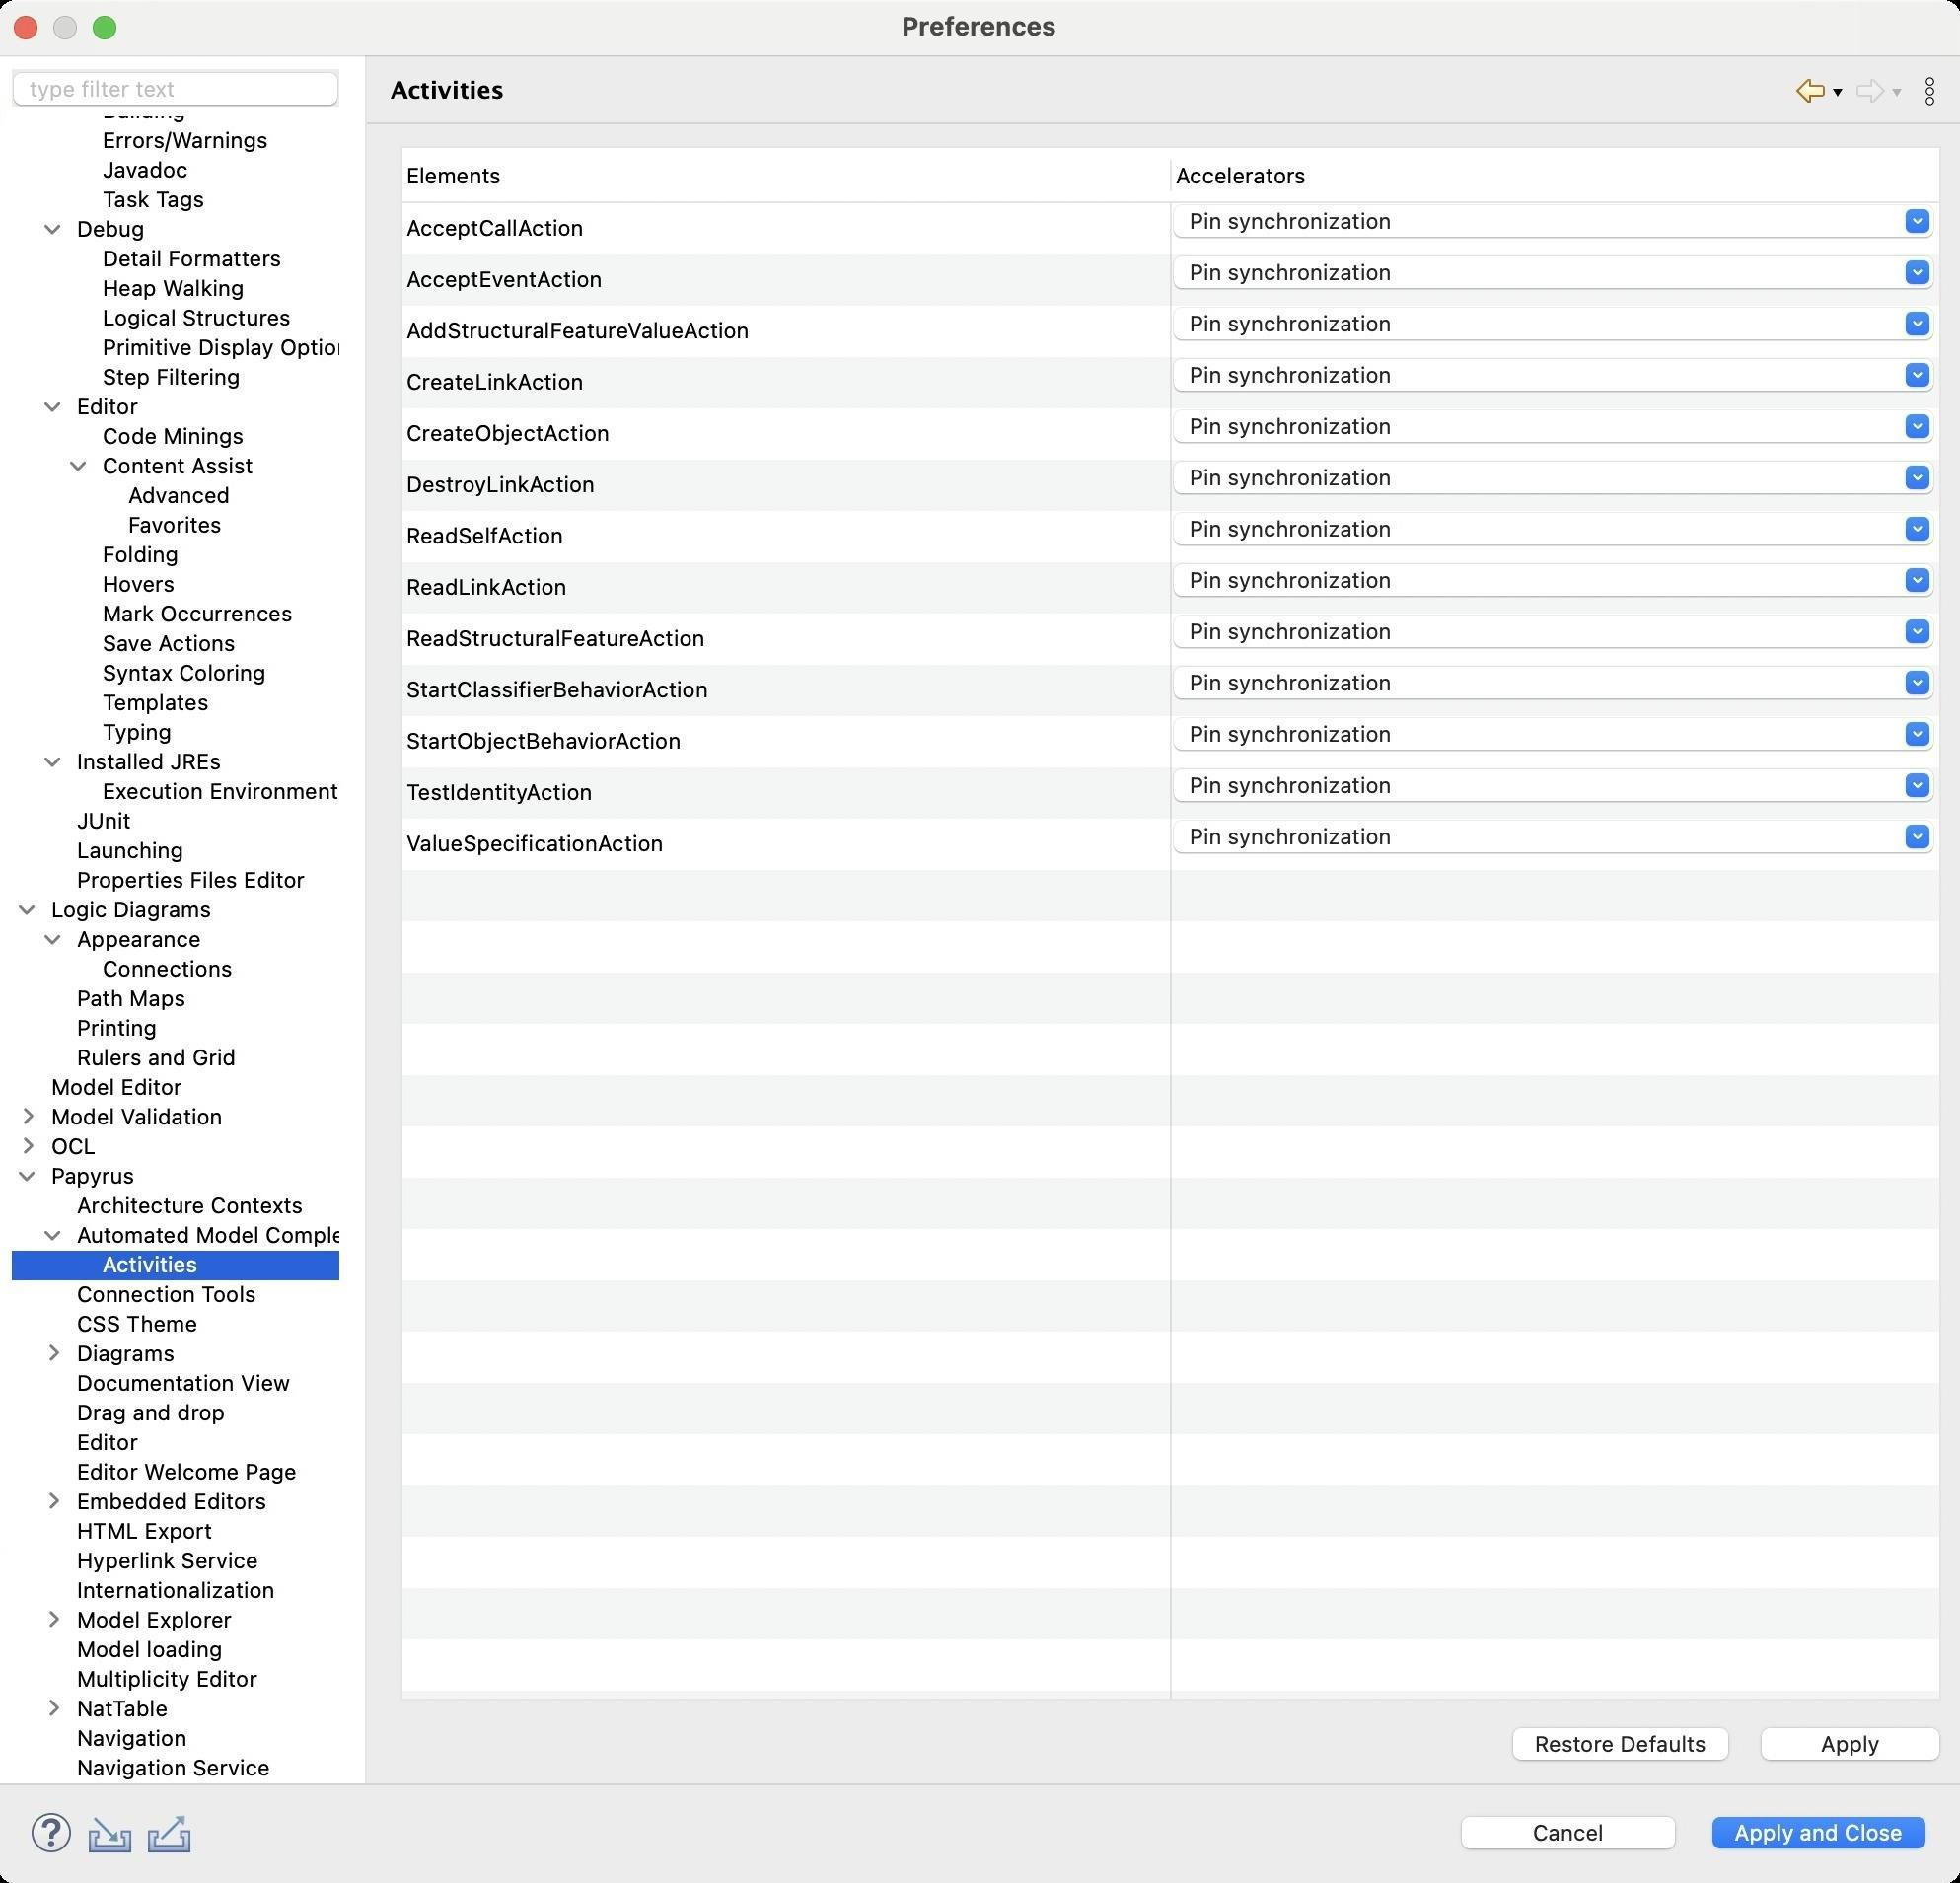
Accessibility tree:
{"name": "Preferences", "role": "AXWindow", "description": null, "role_description": "standard window", "value": null, "position": "480.00;95.00", "size": "995;955", "children": [{"name": "Apply_and_Close", "role": "AXButton", "description": null, "role_description": "button", "value": null, "position": "863.00;917.00", "size": "120;27", "children": []}, {"name": "Cancel", "role": "AXButton", "description": null, "role_description": "button", "value": null, "position": "736.00;917.00", "size": "120;27", "children": []}, {"name": null, "role": "AXToolbar", "description": null, "role_description": "toolbar", "value": null, "position": "12.00;915.00", "size": "90;30", "children": [{"name": "Help", "role": "AXCheckBox", "description": null, "role_description": "checkbox", "value": 0, "position": "12.00;915.00", "size": "30;30", "children": []}, {"name": "Import", "role": "AXButton", "description": null, "role_description": "button", "value": null, "position": "42.00;915.00", "size": "30;30", "children": []}, {"name": "Export", "role": "AXButton", "description": null, "role_description": "button", "value": null, "position": "72.00;915.00", "size": "30;30", "children": []}]}, {"name": null, "role": "AXScrollArea", "description": null, "role_description": "scroll area", "value": null, "position": "199.00;69.00", "size": "791;830", "children": [{"name": "Apply", "role": "AXButton", "description": null, "role_description": "button", "value": null, "position": "888.00;872.00", "size": "102;27", "children": []}, {"name": "Restore_Defaults", "role": "AXButton", "description": null, "role_description": "button", "value": null, "position": "762.00;872.00", "size": "121;27", "children": []}, {"name": null, "role": "AXScrollArea", "description": null, "role_description": "scroll area", "value": null, "position": "204.00;74.00", "size": "781;788", "children": [{"name": null, "role": "AXTable", "description": null, "role_description": "table", "value": null, "position": "205.00;103.00", "size": "779;758", "children": [{"name": null, "role": "AXRow", "description": null, "role_description": "table row", "value": null, "position": "205.00;103.00", "size": "779;26", "children": [{"name": null, "role": "AXStaticText", "description": null, "role_description": "text", "value": "AcceptCallAction", "position": "205.00;103.00", "size": "389;25", "children": []}, {"name": null, "role": "AXStaticText", "description": null, "role_description": "text", "value": "", "position": "595.00;103.00", "size": "388;25", "children": []}]}, {"name": null, "role": "AXRow", "description": null, "role_description": "table row", "value": null, "position": "205.00;129.00", "size": "779;26", "children": [{"name": null, "role": "AXStaticText", "description": null, "role_description": "text", "value": "AcceptEventAction", "position": "205.00;129.00", "size": "389;25", "children": []}, {"name": null, "role": "AXStaticText", "description": null, "role_description": "text", "value": "", "position": "595.00;129.00", "size": "388;25", "children": []}]}, {"name": null, "role": "AXRow", "description": null, "role_description": "table row", "value": null, "position": "205.00;155.00", "size": "779;26", "children": [{"name": null, "role": "AXStaticText", "description": null, "role_description": "text", "value": "AddStructuralFeatureValueAction", "position": "205.00;155.00", "size": "389;25", "children": []}, {"name": null, "role": "AXStaticText", "description": null, "role_description": "text", "value": "", "position": "595.00;155.00", "size": "388;25", "children": []}]}, {"name": null, "role": "AXRow", "description": null, "role_description": "table row", "value": null, "position": "205.00;181.00", "size": "779;26", "children": [{"name": null, "role": "AXStaticText", "description": null, "role_description": "text", "value": "CreateLinkAction", "position": "205.00;181.00", "size": "389;25", "children": []}, {"name": null, "role": "AXStaticText", "description": null, "role_description": "text", "value": "", "position": "595.00;181.00", "size": "388;25", "children": []}]}, {"name": null, "role": "AXRow", "description": null, "role_description": "table row", "value": null, "position": "205.00;207.00", "size": "779;26", "children": [{"name": null, "role": "AXStaticText", "description": null, "role_description": "text", "value": "CreateObjectAction", "position": "205.00;207.00", "size": "389;25", "children": []}, {"name": null, "role": "AXStaticText", "description": null, "role_description": "text", "value": "", "position": "595.00;207.00", "size": "388;25", "children": []}]}, {"name": null, "role": "AXRow", "description": null, "role_description": "table row", "value": null, "position": "205.00;233.00", "size": "779;26", "children": [{"name": null, "role": "AXStaticText", "description": null, "role_description": "text", "value": "DestroyLinkAction", "position": "205.00;233.00", "size": "389;25", "children": []}, {"name": null, "role": "AXStaticText", "description": null, "role_description": "text", "value": "", "position": "595.00;233.00", "size": "388;25", "children": []}]}, {"name": null, "role": "AXRow", "description": null, "role_description": "table row", "value": null, "position": "205.00;259.00", "size": "779;26", "children": [{"name": null, "role": "AXStaticText", "description": null, "role_description": "text", "value": "ReadSelfAction", "position": "205.00;259.00", "size": "389;25", "children": []}, {"name": null, "role": "AXStaticText", "description": null, "role_description": "text", "value": "", "position": "595.00;259.00", "size": "388;25", "children": []}]}, {"name": null, "role": "AXRow", "description": null, "role_description": "table row", "value": null, "position": "205.00;285.00", "size": "779;26", "children": [{"name": null, "role": "AXStaticText", "description": null, "role_description": "text", "value": "ReadLinkAction", "position": "205.00;285.00", "size": "389;25", "children": []}, {"name": null, "role": "AXStaticText", "description": null, "role_description": "text", "value": "", "position": "595.00;285.00", "size": "388;25", "children": []}]}, {"name": null, "role": "AXRow", "description": null, "role_description": "table row", "value": null, "position": "205.00;311.00", "size": "779;26", "children": [{"name": null, "role": "AXStaticText", "description": null, "role_description": "text", "value": "ReadStructuralFeatureAction", "position": "205.00;311.00", "size": "389;25", "children": []}, {"name": null, "role": "AXStaticText", "description": null, "role_description": "text", "value": "", "position": "595.00;311.00", "size": "388;25", "children": []}]}, {"name": null, "role": "AXRow", "description": null, "role_description": "table row", "value": null, "position": "205.00;337.00", "size": "779;26", "children": [{"name": null, "role": "AXStaticText", "description": null, "role_description": "text", "value": "StartClassifierBehaviorAction", "position": "205.00;337.00", "size": "389;25", "children": []}, {"name": null, "role": "AXStaticText", "description": null, "role_description": "text", "value": "", "position": "595.00;337.00", "size": "388;25", "children": []}]}, {"name": null, "role": "AXRow", "description": null, "role_description": "table row", "value": null, "position": "205.00;363.00", "size": "779;26", "children": [{"name": null, "role": "AXStaticText", "description": null, "role_description": "text", "value": "StartObjectBehaviorAction", "position": "205.00;363.00", "size": "389;25", "children": []}, {"name": null, "role": "AXStaticText", "description": null, "role_description": "text", "value": "", "position": "595.00;363.00", "size": "388;25", "children": []}]}, {"name": null, "role": "AXRow", "description": null, "role_description": "table row", "value": null, "position": "205.00;389.00", "size": "779;26", "children": [{"name": null, "role": "AXStaticText", "description": null, "role_description": "text", "value": "TestIdentityAction", "position": "205.00;389.00", "size": "389;25", "children": []}, {"name": null, "role": "AXStaticText", "description": null, "role_description": "text", "value": "", "position": "595.00;389.00", "size": "388;25", "children": []}]}, {"name": null, "role": "AXRow", "description": null, "role_description": "table row", "value": null, "position": "205.00;415.00", "size": "779;26", "children": [{"name": null, "role": "AXStaticText", "description": null, "role_description": "text", "value": "ValueSpecificationAction", "position": "205.00;415.00", "size": "389;25", "children": []}, {"name": null, "role": "AXStaticText", "description": null, "role_description": "text", "value": "", "position": "595.00;415.00", "size": "388;25", "children": []}]}, {"name": null, "role": "AXColumn", "description": null, "role_description": "column", "value": null, "position": "205.00;103.00", "size": "390;758", "children": []}, {"name": null, "role": "AXColumn", "description": null, "role_description": "column", "value": null, "position": "595.00;103.00", "size": "389;758", "children": []}, {"name": null, "role": "AXGroup", "description": null, "role_description": "group", "value": null, "position": "205.00;75.00", "size": "779;28", "children": [{"name": "Elements", "role": "AXButton", "description": null, "role_description": "sort button", "value": null, "position": "205.00;75.00", "size": "390;28", "children": []}, {"name": "Accelerators", "role": "AXButton", "description": null, "role_description": "sort button", "value": null, "position": "595.00;75.00", "size": "389;28", "children": []}]}]}]}]}, {"name": null, "role": "AXToolbar", "description": "", "role_description": "toolbar", "value": null, "position": "908.00;35.00", "size": "82;22", "children": [{"name": "Back_to_Automated_Model_Completion", "role": "AXMenuButton", "description": null, "role_description": "menu button", "value": null, "position": "908.00;35.00", "size": "22;22", "children": []}, {"name": "Forward", "role": "AXMenuButton", "description": null, "role_description": "menu button", "value": null, "position": "938.00;35.00", "size": "22;22", "children": []}, {"name": "Additional_Dialog_Actions", "role": "AXButton", "description": null, "role_description": "button", "value": null, "position": "968.00;35.00", "size": "22;22", "children": []}]}, {"name": null, "role": "AXStaticText", "description": "", "role_description": "text", "value": "Activities", "position": "196.00;35.00", "size": "705;21", "children": []}, {"name": null, "role": "AXSplitter", "description": null, "role_description": "splitter", "value": 180, "position": "180.00;28.00", "size": "5;876", "children": []}, {"name": null, "role": "AXScrollArea", "description": null, "role_description": "scroll area", "value": null, "position": "7.00;59.00", "size": "166;845", "children": [{"name": null, "role": "AXOutline", "description": null, "role_description": "outline", "value": null, "position": "7.00;-161.00", "size": "189;1305", "children": [{"name": null, "role": "AXRow", "description": null, "role_description": "outline row", "value": null, "position": "7.00;-161.00", "size": "189;15", "children": [{"name": null, "role": "AXGroup", "description": null, "role_description": "group", "value": null, "position": "7.00;-161.00", "size": "189;15", "children": [{"name": null, "role": "AXDisclosureTriangle", "description": null, "role_description": "disclosure triangle", "value": 0, "position": "9.00;-161.00", "size": "12;14", "children": []}, {"name": null, "role": "AXStaticText", "description": null, "role_description": "text", "value": "General", "position": "25.00;-161.00", "size": "170;14", "children": []}]}]}, {"name": null, "role": "AXRow", "description": null, "role_description": "outline row", "value": null, "position": "7.00;-146.00", "size": "189;15", "children": [{"name": null, "role": "AXGroup", "description": null, "role_description": "group", "value": null, "position": "7.00;-146.00", "size": "189;15", "children": [{"name": null, "role": "AXDisclosureTriangle", "description": null, "role_description": "disclosure triangle", "value": 0, "position": "9.00;-146.00", "size": "12;14", "children": []}, {"name": null, "role": "AXStaticText", "description": null, "role_description": "text", "value": "Alf", "position": "25.00;-146.00", "size": "170;14", "children": []}]}]}, {"name": null, "role": "AXRow", "description": null, "role_description": "outline row", "value": null, "position": "7.00;-131.00", "size": "189;15", "children": [{"name": null, "role": "AXGroup", "description": null, "role_description": "group", "value": null, "position": "7.00;-131.00", "size": "189;15", "children": [{"name": null, "role": "AXDisclosureTriangle", "description": null, "role_description": "disclosure triangle", "value": 0, "position": "9.00;-131.00", "size": "12;14", "children": []}, {"name": null, "role": "AXStaticText", "description": null, "role_description": "text", "value": "Ant", "position": "25.00;-131.00", "size": "170;14", "children": []}]}]}, {"name": null, "role": "AXRow", "description": null, "role_description": "outline row", "value": null, "position": "7.00;-116.00", "size": "189;15", "children": [{"name": null, "role": "AXGroup", "description": null, "role_description": "group", "value": null, "position": "7.00;-116.00", "size": "189;15", "children": [{"name": null, "role": "AXDisclosureTriangle", "description": null, "role_description": "disclosure triangle", "value": 0, "position": "9.00;-116.00", "size": "12;14", "children": []}, {"name": null, "role": "AXStaticText", "description": null, "role_description": "text", "value": "Context", "position": "25.00;-116.00", "size": "170;14", "children": []}]}]}, {"name": null, "role": "AXRow", "description": null, "role_description": "outline row", "value": null, "position": "7.00;-101.00", "size": "189;15", "children": [{"name": null, "role": "AXGroup", "description": null, "role_description": "group", "value": null, "position": "7.00;-101.00", "size": "189;15", "children": [{"name": null, "role": "AXDisclosureTriangle", "description": null, "role_description": "disclosure triangle", "value": 0, "position": "9.00;-101.00", "size": "12;14", "children": []}, {"name": null, "role": "AXStaticText", "description": null, "role_description": "text", "value": "CSS", "position": "25.00;-101.00", "size": "170;14", "children": []}]}]}, {"name": null, "role": "AXRow", "description": null, "role_description": "outline row", "value": null, "position": "7.00;-86.00", "size": "189;15", "children": [{"name": null, "role": "AXGroup", "description": null, "role_description": "group", "value": null, "position": "7.00;-86.00", "size": "189;15", "children": [{"name": null, "role": "AXDisclosureTriangle", "description": null, "role_description": "disclosure triangle", "value": 0, "position": "9.00;-86.00", "size": "12;14", "children": []}, {"name": null, "role": "AXStaticText", "description": null, "role_description": "text", "value": "EMF Compare", "position": "25.00;-86.00", "size": "170;14", "children": []}]}]}, {"name": null, "role": "AXRow", "description": null, "role_description": "outline row", "value": null, "position": "7.00;-71.00", "size": "189;15", "children": [{"name": null, "role": "AXGroup", "description": null, "role_description": "group", "value": null, "position": "7.00;-71.00", "size": "189;15", "children": [{"name": null, "role": "AXDisclosureTriangle", "description": null, "role_description": "disclosure triangle", "value": 0, "position": "9.00;-71.00", "size": "12;14", "children": []}, {"name": null, "role": "AXStaticText", "description": null, "role_description": "text", "value": "Help", "position": "25.00;-71.00", "size": "170;14", "children": []}]}]}, {"name": null, "role": "AXRow", "description": null, "role_description": "outline row", "value": null, "position": "7.00;-56.00", "size": "189;15", "children": [{"name": null, "role": "AXGroup", "description": null, "role_description": "group", "value": null, "position": "7.00;-56.00", "size": "189;15", "children": [{"name": null, "role": "AXDisclosureTriangle", "description": null, "role_description": "disclosure triangle", "value": 0, "position": "9.00;-56.00", "size": "12;14", "children": []}, {"name": null, "role": "AXStaticText", "description": null, "role_description": "text", "value": "Install/Update", "position": "25.00;-56.00", "size": "170;14", "children": []}]}]}, {"name": null, "role": "AXRow", "description": null, "role_description": "outline row", "value": null, "position": "7.00;-41.00", "size": "189;15", "children": [{"name": null, "role": "AXGroup", "description": null, "role_description": "group", "value": null, "position": "7.00;-41.00", "size": "189;15", "children": [{"name": null, "role": "AXDisclosureTriangle", "description": null, "role_description": "disclosure triangle", "value": 1, "position": "9.00;-41.00", "size": "12;14", "children": []}, {"name": null, "role": "AXStaticText", "description": null, "role_description": "text", "value": "Java", "position": "25.00;-41.00", "size": "170;14", "children": []}]}]}, {"name": null, "role": "AXRow", "description": null, "role_description": "outline row", "value": null, "position": "7.00;-26.00", "size": "189;15", "children": [{"name": null, "role": "AXGroup", "description": null, "role_description": "group", "value": null, "position": "7.00;-26.00", "size": "189;15", "children": [{"name": null, "role": "AXDisclosureTriangle", "description": null, "role_description": "disclosure triangle", "value": 0, "position": "22.00;-26.00", "size": "12;14", "children": []}, {"name": null, "role": "AXStaticText", "description": null, "role_description": "text", "value": "Appearance", "position": "38.00;-26.00", "size": "157;14", "children": []}]}]}, {"name": null, "role": "AXRow", "description": null, "role_description": "outline row", "value": null, "position": "7.00;-11.00", "size": "189;15", "children": [{"name": null, "role": "AXGroup", "description": null, "role_description": "group", "value": null, "position": "7.00;-11.00", "size": "189;15", "children": [{"name": null, "role": "AXDisclosureTriangle", "description": null, "role_description": "disclosure triangle", "value": 0, "position": "22.00;-11.00", "size": "12;14", "children": []}, {"name": null, "role": "AXStaticText", "description": null, "role_description": "text", "value": "Build Path", "position": "38.00;-11.00", "size": "157;14", "children": []}]}]}, {"name": null, "role": "AXRow", "description": null, "role_description": "outline row", "value": null, "position": "7.00;4.00", "size": "189;15", "children": [{"name": null, "role": "AXStaticText", "description": null, "role_description": "text", "value": "Bytecode Outline", "position": "38.00;4.00", "size": "157;14", "children": []}]}, {"name": null, "role": "AXRow", "description": null, "role_description": "outline row", "value": null, "position": "7.00;19.00", "size": "189;15", "children": [{"name": null, "role": "AXGroup", "description": null, "role_description": "group", "value": null, "position": "7.00;19.00", "size": "189;15", "children": [{"name": null, "role": "AXDisclosureTriangle", "description": null, "role_description": "disclosure triangle", "value": 0, "position": "22.00;19.00", "size": "12;14", "children": []}, {"name": null, "role": "AXStaticText", "description": null, "role_description": "text", "value": "Code Style", "position": "38.00;19.00", "size": "157;14", "children": []}]}]}, {"name": null, "role": "AXRow", "description": null, "role_description": "outline row", "value": null, "position": "7.00;34.00", "size": "189;15", "children": [{"name": null, "role": "AXGroup", "description": null, "role_description": "group", "value": null, "position": "7.00;34.00", "size": "189;15", "children": [{"name": null, "role": "AXDisclosureTriangle", "description": null, "role_description": "disclosure triangle", "value": 1, "position": "22.00;34.00", "size": "12;14", "children": []}, {"name": null, "role": "AXStaticText", "description": null, "role_description": "text", "value": "Compiler", "position": "38.00;34.00", "size": "157;14", "children": []}]}]}, {"name": null, "role": "AXRow", "description": null, "role_description": "outline row", "value": null, "position": "7.00;49.00", "size": "189;15", "children": [{"name": null, "role": "AXStaticText", "description": null, "role_description": "text", "value": "Building", "position": "51.00;49.00", "size": "144;14", "children": []}]}, {"name": null, "role": "AXRow", "description": null, "role_description": "outline row", "value": null, "position": "7.00;64.00", "size": "189;15", "children": [{"name": null, "role": "AXStaticText", "description": null, "role_description": "text", "value": "Errors/Warnings", "position": "51.00;64.00", "size": "144;14", "children": []}]}, {"name": null, "role": "AXRow", "description": null, "role_description": "outline row", "value": null, "position": "7.00;79.00", "size": "189;15", "children": [{"name": null, "role": "AXStaticText", "description": null, "role_description": "text", "value": "Javadoc", "position": "51.00;79.00", "size": "144;14", "children": []}]}, {"name": null, "role": "AXRow", "description": null, "role_description": "outline row", "value": null, "position": "7.00;94.00", "size": "189;15", "children": [{"name": null, "role": "AXStaticText", "description": null, "role_description": "text", "value": "Task Tags", "position": "51.00;94.00", "size": "144;14", "children": []}]}, {"name": null, "role": "AXRow", "description": null, "role_description": "outline row", "value": null, "position": "7.00;109.00", "size": "189;15", "children": [{"name": null, "role": "AXGroup", "description": null, "role_description": "group", "value": null, "position": "7.00;109.00", "size": "189;15", "children": [{"name": null, "role": "AXDisclosureTriangle", "description": null, "role_description": "disclosure triangle", "value": 1, "position": "22.00;109.00", "size": "12;14", "children": []}, {"name": null, "role": "AXStaticText", "description": null, "role_description": "text", "value": "Debug", "position": "38.00;109.00", "size": "157;14", "children": []}]}]}, {"name": null, "role": "AXRow", "description": null, "role_description": "outline row", "value": null, "position": "7.00;124.00", "size": "189;15", "children": [{"name": null, "role": "AXStaticText", "description": null, "role_description": "text", "value": "Detail Formatters", "position": "51.00;124.00", "size": "144;14", "children": []}]}, {"name": null, "role": "AXRow", "description": null, "role_description": "outline row", "value": null, "position": "7.00;139.00", "size": "189;15", "children": [{"name": null, "role": "AXStaticText", "description": null, "role_description": "text", "value": "Heap Walking", "position": "51.00;139.00", "size": "144;14", "children": []}]}, {"name": null, "role": "AXRow", "description": null, "role_description": "outline row", "value": null, "position": "7.00;154.00", "size": "189;15", "children": [{"name": null, "role": "AXStaticText", "description": null, "role_description": "text", "value": "Logical Structures", "position": "51.00;154.00", "size": "144;14", "children": []}]}, {"name": null, "role": "AXRow", "description": null, "role_description": "outline row", "value": null, "position": "7.00;169.00", "size": "189;15", "children": [{"name": null, "role": "AXStaticText", "description": null, "role_description": "text", "value": "Primitive Display Options", "position": "51.00;169.00", "size": "144;14", "children": []}]}, {"name": null, "role": "AXRow", "description": null, "role_description": "outline row", "value": null, "position": "7.00;184.00", "size": "189;15", "children": [{"name": null, "role": "AXStaticText", "description": null, "role_description": "text", "value": "Step Filtering", "position": "51.00;184.00", "size": "144;14", "children": []}]}, {"name": null, "role": "AXRow", "description": null, "role_description": "outline row", "value": null, "position": "7.00;199.00", "size": "189;15", "children": [{"name": null, "role": "AXGroup", "description": null, "role_description": "group", "value": null, "position": "7.00;199.00", "size": "189;15", "children": [{"name": null, "role": "AXDisclosureTriangle", "description": null, "role_description": "disclosure triangle", "value": 1, "position": "22.00;199.00", "size": "12;14", "children": []}, {"name": null, "role": "AXStaticText", "description": null, "role_description": "text", "value": "Editor", "position": "38.00;199.00", "size": "157;14", "children": []}]}]}, {"name": null, "role": "AXRow", "description": null, "role_description": "outline row", "value": null, "position": "7.00;214.00", "size": "189;15", "children": [{"name": null, "role": "AXStaticText", "description": null, "role_description": "text", "value": "Code Minings", "position": "51.00;214.00", "size": "144;14", "children": []}]}, {"name": null, "role": "AXRow", "description": null, "role_description": "outline row", "value": null, "position": "7.00;229.00", "size": "189;15", "children": [{"name": null, "role": "AXGroup", "description": null, "role_description": "group", "value": null, "position": "7.00;229.00", "size": "189;15", "children": [{"name": null, "role": "AXDisclosureTriangle", "description": null, "role_description": "disclosure triangle", "value": 1, "position": "35.00;229.00", "size": "12;14", "children": []}, {"name": null, "role": "AXStaticText", "description": null, "role_description": "text", "value": "Content Assist", "position": "51.00;229.00", "size": "144;14", "children": []}]}]}, {"name": null, "role": "AXRow", "description": null, "role_description": "outline row", "value": null, "position": "7.00;244.00", "size": "189;15", "children": [{"name": null, "role": "AXStaticText", "description": null, "role_description": "text", "value": "Advanced", "position": "64.00;244.00", "size": "131;14", "children": []}]}, {"name": null, "role": "AXRow", "description": null, "role_description": "outline row", "value": null, "position": "7.00;259.00", "size": "189;15", "children": [{"name": null, "role": "AXStaticText", "description": null, "role_description": "text", "value": "Favorites", "position": "64.00;259.00", "size": "131;14", "children": []}]}, {"name": null, "role": "AXRow", "description": null, "role_description": "outline row", "value": null, "position": "7.00;274.00", "size": "189;15", "children": [{"name": null, "role": "AXStaticText", "description": null, "role_description": "text", "value": "Folding", "position": "51.00;274.00", "size": "144;14", "children": []}]}, {"name": null, "role": "AXRow", "description": null, "role_description": "outline row", "value": null, "position": "7.00;289.00", "size": "189;15", "children": [{"name": null, "role": "AXStaticText", "description": null, "role_description": "text", "value": "Hovers", "position": "51.00;289.00", "size": "144;14", "children": []}]}, {"name": null, "role": "AXRow", "description": null, "role_description": "outline row", "value": null, "position": "7.00;304.00", "size": "189;15", "children": [{"name": null, "role": "AXStaticText", "description": null, "role_description": "text", "value": "Mark Occurrences", "position": "51.00;304.00", "size": "144;14", "children": []}]}, {"name": null, "role": "AXRow", "description": null, "role_description": "outline row", "value": null, "position": "7.00;319.00", "size": "189;15", "children": [{"name": null, "role": "AXStaticText", "description": null, "role_description": "text", "value": "Save Actions", "position": "51.00;319.00", "size": "144;14", "children": []}]}, {"name": null, "role": "AXRow", "description": null, "role_description": "outline row", "value": null, "position": "7.00;334.00", "size": "189;15", "children": [{"name": null, "role": "AXStaticText", "description": null, "role_description": "text", "value": "Syntax Coloring", "position": "51.00;334.00", "size": "144;14", "children": []}]}, {"name": null, "role": "AXRow", "description": null, "role_description": "outline row", "value": null, "position": "7.00;349.00", "size": "189;15", "children": [{"name": null, "role": "AXStaticText", "description": null, "role_description": "text", "value": "Templates", "position": "51.00;349.00", "size": "144;14", "children": []}]}, {"name": null, "role": "AXRow", "description": null, "role_description": "outline row", "value": null, "position": "7.00;364.00", "size": "189;15", "children": [{"name": null, "role": "AXStaticText", "description": null, "role_description": "text", "value": "Typing", "position": "51.00;364.00", "size": "144;14", "children": []}]}, {"name": null, "role": "AXRow", "description": null, "role_description": "outline row", "value": null, "position": "7.00;379.00", "size": "189;15", "children": [{"name": null, "role": "AXGroup", "description": null, "role_description": "group", "value": null, "position": "7.00;379.00", "size": "189;15", "children": [{"name": null, "role": "AXDisclosureTriangle", "description": null, "role_description": "disclosure triangle", "value": 1, "position": "22.00;379.00", "size": "12;14", "children": []}, {"name": null, "role": "AXStaticText", "description": null, "role_description": "text", "value": "Installed JREs", "position": "38.00;379.00", "size": "157;14", "children": []}]}]}, {"name": null, "role": "AXRow", "description": null, "role_description": "outline row", "value": null, "position": "7.00;394.00", "size": "189;15", "children": [{"name": null, "role": "AXStaticText", "description": null, "role_description": "text", "value": "Execution Environments", "position": "51.00;394.00", "size": "144;14", "children": []}]}, {"name": null, "role": "AXRow", "description": null, "role_description": "outline row", "value": null, "position": "7.00;409.00", "size": "189;15", "children": [{"name": null, "role": "AXStaticText", "description": null, "role_description": "text", "value": "JUnit", "position": "38.00;409.00", "size": "157;14", "children": []}]}, {"name": null, "role": "AXRow", "description": null, "role_description": "outline row", "value": null, "position": "7.00;424.00", "size": "189;15", "children": [{"name": null, "role": "AXStaticText", "description": null, "role_description": "text", "value": "Launching", "position": "38.00;424.00", "size": "157;14", "children": []}]}, {"name": null, "role": "AXRow", "description": null, "role_description": "outline row", "value": null, "position": "7.00;439.00", "size": "189;15", "children": [{"name": null, "role": "AXStaticText", "description": null, "role_description": "text", "value": "Properties Files Editor", "position": "38.00;439.00", "size": "157;14", "children": []}]}, {"name": null, "role": "AXRow", "description": null, "role_description": "outline row", "value": null, "position": "7.00;454.00", "size": "189;15", "children": [{"name": null, "role": "AXGroup", "description": null, "role_description": "group", "value": null, "position": "7.00;454.00", "size": "189;15", "children": [{"name": null, "role": "AXDisclosureTriangle", "description": null, "role_description": "disclosure triangle", "value": 1, "position": "9.00;454.00", "size": "12;14", "children": []}, {"name": null, "role": "AXStaticText", "description": null, "role_description": "text", "value": "Logic Diagrams", "position": "25.00;454.00", "size": "170;14", "children": []}]}]}, {"name": null, "role": "AXRow", "description": null, "role_description": "outline row", "value": null, "position": "7.00;469.00", "size": "189;15", "children": [{"name": null, "role": "AXGroup", "description": null, "role_description": "group", "value": null, "position": "7.00;469.00", "size": "189;15", "children": [{"name": null, "role": "AXDisclosureTriangle", "description": null, "role_description": "disclosure triangle", "value": 1, "position": "22.00;469.00", "size": "12;14", "children": []}, {"name": null, "role": "AXStaticText", "description": null, "role_description": "text", "value": "Appearance", "position": "38.00;469.00", "size": "157;14", "children": []}]}]}, {"name": null, "role": "AXRow", "description": null, "role_description": "outline row", "value": null, "position": "7.00;484.00", "size": "189;15", "children": [{"name": null, "role": "AXStaticText", "description": null, "role_description": "text", "value": "Connections", "position": "51.00;484.00", "size": "144;14", "children": []}]}, {"name": null, "role": "AXRow", "description": null, "role_description": "outline row", "value": null, "position": "7.00;499.00", "size": "189;15", "children": [{"name": null, "role": "AXStaticText", "description": null, "role_description": "text", "value": "Path Maps", "position": "38.00;499.00", "size": "157;14", "children": []}]}, {"name": null, "role": "AXRow", "description": null, "role_description": "outline row", "value": null, "position": "7.00;514.00", "size": "189;15", "children": [{"name": null, "role": "AXStaticText", "description": null, "role_description": "text", "value": "Printing", "position": "38.00;514.00", "size": "157;14", "children": []}]}, {"name": null, "role": "AXRow", "description": null, "role_description": "outline row", "value": null, "position": "7.00;529.00", "size": "189;15", "children": [{"name": null, "role": "AXStaticText", "description": null, "role_description": "text", "value": "Rulers and Grid", "position": "38.00;529.00", "size": "157;14", "children": []}]}, {"name": null, "role": "AXRow", "description": null, "role_description": "outline row", "value": null, "position": "7.00;544.00", "size": "189;15", "children": [{"name": null, "role": "AXStaticText", "description": null, "role_description": "text", "value": "Model Editor", "position": "25.00;544.00", "size": "170;14", "children": []}]}, {"name": null, "role": "AXRow", "description": null, "role_description": "outline row", "value": null, "position": "7.00;559.00", "size": "189;15", "children": [{"name": null, "role": "AXGroup", "description": null, "role_description": "group", "value": null, "position": "7.00;559.00", "size": "189;15", "children": [{"name": null, "role": "AXDisclosureTriangle", "description": null, "role_description": "disclosure triangle", "value": 0, "position": "9.00;559.00", "size": "12;14", "children": []}, {"name": null, "role": "AXStaticText", "description": null, "role_description": "text", "value": "Model Validation", "position": "25.00;559.00", "size": "170;14", "children": []}]}]}, {"name": null, "role": "AXRow", "description": null, "role_description": "outline row", "value": null, "position": "7.00;574.00", "size": "189;15", "children": [{"name": null, "role": "AXGroup", "description": null, "role_description": "group", "value": null, "position": "7.00;574.00", "size": "189;15", "children": [{"name": null, "role": "AXDisclosureTriangle", "description": null, "role_description": "disclosure triangle", "value": 0, "position": "9.00;574.00", "size": "12;14", "children": []}, {"name": null, "role": "AXStaticText", "description": null, "role_description": "text", "value": "OCL", "position": "25.00;574.00", "size": "170;14", "children": []}]}]}, {"name": null, "role": "AXRow", "description": null, "role_description": "outline row", "value": null, "position": "7.00;589.00", "size": "189;15", "children": [{"name": null, "role": "AXGroup", "description": null, "role_description": "group", "value": null, "position": "7.00;589.00", "size": "189;15", "children": [{"name": null, "role": "AXDisclosureTriangle", "description": null, "role_description": "disclosure triangle", "value": 1, "position": "9.00;589.00", "size": "12;14", "children": []}, {"name": null, "role": "AXStaticText", "description": null, "role_description": "text", "value": "Papyrus", "position": "25.00;589.00", "size": "170;14", "children": []}]}]}, {"name": null, "role": "AXRow", "description": null, "role_description": "outline row", "value": null, "position": "7.00;604.00", "size": "189;15", "children": [{"name": null, "role": "AXStaticText", "description": null, "role_description": "text", "value": "Architecture Contexts", "position": "38.00;604.00", "size": "157;14", "children": []}]}, {"name": null, "role": "AXRow", "description": null, "role_description": "outline row", "value": null, "position": "7.00;619.00", "size": "189;15", "children": [{"name": null, "role": "AXGroup", "description": null, "role_description": "group", "value": null, "position": "7.00;619.00", "size": "189;15", "children": [{"name": null, "role": "AXDisclosureTriangle", "description": null, "role_description": "disclosure triangle", "value": 1, "position": "22.00;619.00", "size": "12;14", "children": []}, {"name": null, "role": "AXStaticText", "description": null, "role_description": "text", "value": "Automated Model Completion", "position": "38.00;619.00", "size": "157;14", "children": []}]}]}, {"name": null, "role": "AXRow", "description": null, "role_description": "outline row", "value": null, "position": "7.00;634.00", "size": "189;15", "children": [{"name": null, "role": "AXStaticText", "description": null, "role_description": "text", "value": "Activities", "position": "51.00;634.00", "size": "144;14", "children": []}]}, {"name": null, "role": "AXRow", "description": null, "role_description": "outline row", "value": null, "position": "7.00;649.00", "size": "189;15", "children": [{"name": null, "role": "AXStaticText", "description": null, "role_description": "text", "value": "Connection Tools", "position": "38.00;649.00", "size": "157;14", "children": []}]}, {"name": null, "role": "AXRow", "description": null, "role_description": "outline row", "value": null, "position": "7.00;664.00", "size": "189;15", "children": [{"name": null, "role": "AXStaticText", "description": null, "role_description": "text", "value": "CSS Theme", "position": "38.00;664.00", "size": "157;14", "children": []}]}, {"name": null, "role": "AXRow", "description": null, "role_description": "outline row", "value": null, "position": "7.00;679.00", "size": "189;15", "children": [{"name": null, "role": "AXGroup", "description": null, "role_description": "group", "value": null, "position": "7.00;679.00", "size": "189;15", "children": [{"name": null, "role": "AXDisclosureTriangle", "description": null, "role_description": "disclosure triangle", "value": 0, "position": "22.00;679.00", "size": "12;14", "children": []}, {"name": null, "role": "AXStaticText", "description": null, "role_description": "text", "value": "Diagrams", "position": "38.00;679.00", "size": "157;14", "children": []}]}]}, {"name": null, "role": "AXRow", "description": null, "role_description": "outline row", "value": null, "position": "7.00;694.00", "size": "189;15", "children": [{"name": null, "role": "AXStaticText", "description": null, "role_description": "text", "value": "Documentation View", "position": "38.00;694.00", "size": "157;14", "children": []}]}, {"name": null, "role": "AXRow", "description": null, "role_description": "outline row", "value": null, "position": "7.00;709.00", "size": "189;15", "children": [{"name": null, "role": "AXStaticText", "description": null, "role_description": "text", "value": "Drag and drop", "position": "38.00;709.00", "size": "157;14", "children": []}]}, {"name": null, "role": "AXRow", "description": null, "role_description": "outline row", "value": null, "position": "7.00;724.00", "size": "189;15", "children": [{"name": null, "role": "AXStaticText", "description": null, "role_description": "text", "value": "Editor", "position": "38.00;724.00", "size": "157;14", "children": []}]}, {"name": null, "role": "AXRow", "description": null, "role_description": "outline row", "value": null, "position": "7.00;739.00", "size": "189;15", "children": [{"name": null, "role": "AXStaticText", "description": null, "role_description": "text", "value": "Editor Welcome Page", "position": "38.00;739.00", "size": "157;14", "children": []}]}, {"name": null, "role": "AXRow", "description": null, "role_description": "outline row", "value": null, "position": "7.00;754.00", "size": "189;15", "children": [{"name": null, "role": "AXGroup", "description": null, "role_description": "group", "value": null, "position": "7.00;754.00", "size": "189;15", "children": [{"name": null, "role": "AXDisclosureTriangle", "description": null, "role_description": "disclosure triangle", "value": 0, "position": "22.00;754.00", "size": "12;14", "children": []}, {"name": null, "role": "AXStaticText", "description": null, "role_description": "text", "value": "Embedded Editors", "position": "38.00;754.00", "size": "157;14", "children": []}]}]}, {"name": null, "role": "AXRow", "description": null, "role_description": "outline row", "value": null, "position": "7.00;769.00", "size": "189;15", "children": [{"name": null, "role": "AXStaticText", "description": null, "role_description": "text", "value": "HTML Export", "position": "38.00;769.00", "size": "157;14", "children": []}]}, {"name": null, "role": "AXRow", "description": null, "role_description": "outline row", "value": null, "position": "7.00;784.00", "size": "189;15", "children": [{"name": null, "role": "AXStaticText", "description": null, "role_description": "text", "value": "Hyperlink Service", "position": "38.00;784.00", "size": "157;14", "children": []}]}, {"name": null, "role": "AXRow", "description": null, "role_description": "outline row", "value": null, "position": "7.00;799.00", "size": "189;15", "children": [{"name": null, "role": "AXStaticText", "description": null, "role_description": "text", "value": "Internationalization", "position": "38.00;799.00", "size": "157;14", "children": []}]}, {"name": null, "role": "AXRow", "description": null, "role_description": "outline row", "value": null, "position": "7.00;814.00", "size": "189;15", "children": [{"name": null, "role": "AXGroup", "description": null, "role_description": "group", "value": null, "position": "7.00;814.00", "size": "189;15", "children": [{"name": null, "role": "AXDisclosureTriangle", "description": null, "role_description": "disclosure triangle", "value": 0, "position": "22.00;814.00", "size": "12;14", "children": []}, {"name": null, "role": "AXStaticText", "description": null, "role_description": "text", "value": "Model Explorer", "position": "38.00;814.00", "size": "157;14", "children": []}]}]}, {"name": null, "role": "AXRow", "description": null, "role_description": "outline row", "value": null, "position": "7.00;829.00", "size": "189;15", "children": [{"name": null, "role": "AXStaticText", "description": null, "role_description": "text", "value": "Model loading", "position": "38.00;829.00", "size": "157;14", "children": []}]}, {"name": null, "role": "AXRow", "description": null, "role_description": "outline row", "value": null, "position": "7.00;844.00", "size": "189;15", "children": [{"name": null, "role": "AXStaticText", "description": null, "role_description": "text", "value": "Multiplicity Editor", "position": "38.00;844.00", "size": "157;14", "children": []}]}, {"name": null, "role": "AXRow", "description": null, "role_description": "outline row", "value": null, "position": "7.00;859.00", "size": "189;15", "children": [{"name": null, "role": "AXGroup", "description": null, "role_description": "group", "value": null, "position": "7.00;859.00", "size": "189;15", "children": [{"name": null, "role": "AXDisclosureTriangle", "description": null, "role_description": "disclosure triangle", "value": 0, "position": "22.00;859.00", "size": "12;14", "children": []}, {"name": null, "role": "AXStaticText", "description": null, "role_description": "text", "value": "NatTable", "position": "38.00;859.00", "size": "157;14", "children": []}]}]}, {"name": null, "role": "AXRow", "description": null, "role_description": "outline row", "value": null, "position": "7.00;874.00", "size": "189;15", "children": [{"name": null, "role": "AXStaticText", "description": null, "role_description": "text", "value": "Navigation", "position": "38.00;874.00", "size": "157;14", "children": []}]}, {"name": null, "role": "AXRow", "description": null, "role_description": "outline row", "value": null, "position": "7.00;889.00", "size": "189;15", "children": [{"name": null, "role": "AXStaticText", "description": null, "role_description": "text", "value": "Navigation Service", "position": "38.00;889.00", "size": "157;14", "children": []}]}, {"name": null, "role": "AXRow", "description": null, "role_description": "outline row", "value": null, "position": "7.00;904.00", "size": "189;15", "children": [{"name": null, "role": "AXStaticText", "description": null, "role_description": "text", "value": "New Child", "position": "38.00;904.00", "size": "157;14", "children": []}]}, {"name": null, "role": "AXRow", "description": null, "role_description": "outline row", "value": null, "position": "7.00;919.00", "size": "189;15", "children": [{"name": null, "role": "AXGroup", "description": null, "role_description": "group", "value": null, "position": "7.00;919.00", "size": "189;15", "children": [{"name": null, "role": "AXDisclosureTriangle", "description": null, "role_description": "disclosure triangle", "value": 0, "position": "22.00;919.00", "size": "12;14", "children": []}, {"name": null, "role": "AXStaticText", "description": null, "role_description": "text", "value": "Paste", "position": "38.00;919.00", "size": "157;14", "children": []}]}]}, {"name": null, "role": "AXRow", "description": null, "role_description": "outline row", "value": null, "position": "7.00;934.00", "size": "189;15", "children": [{"name": null, "role": "AXStaticText", "description": null, "role_description": "text", "value": "Pathmaps", "position": "38.00;934.00", "size": "157;14", "children": []}]}, {"name": null, "role": "AXRow", "description": null, "role_description": "outline row", "value": null, "position": "7.00;949.00", "size": "189;15", "children": [{"name": null, "role": "AXStaticText", "description": null, "role_description": "text", "value": "Printing", "position": "38.00;949.00", "size": "157;14", "children": []}]}, {"name": null, "role": "AXRow", "description": null, "role_description": "outline row", "value": null, "position": "7.00;964.00", "size": "189;15", "children": [{"name": null, "role": "AXGroup", "description": null, "role_description": "group", "value": null, "position": "7.00;964.00", "size": "189;15", "children": [{"name": null, "role": "AXDisclosureTriangle", "description": null, "role_description": "disclosure triangle", "value": 0, "position": "22.00;964.00", "size": "12;14", "children": []}, {"name": null, "role": "AXStaticText", "description": null, "role_description": "text", "value": "Profile Application", "position": "38.00;964.00", "size": "157;14", "children": []}]}]}, {"name": null, "role": "AXRow", "description": null, "role_description": "outline row", "value": null, "position": "7.00;979.00", "size": "189;15", "children": [{"name": null, "role": "AXStaticText", "description": null, "role_description": "text", "value": "Properties UI", "position": "38.00;979.00", "size": "157;14", "children": []}]}, {"name": null, "role": "AXRow", "description": null, "role_description": "outline row", "value": null, "position": "7.00;994.00", "size": "189;15", "children": [{"name": null, "role": "AXGroup", "description": null, "role_description": "group", "value": null, "position": "7.00;994.00", "size": "189;15", "children": [{"name": null, "role": "AXDisclosureTriangle", "description": null, "role_description": "disclosure triangle", "value": 0, "position": "22.00;994.00", "size": "12;14", "children": []}, {"name": null, "role": "AXStaticText", "description": null, "role_description": "text", "value": "Properties views", "position": "38.00;994.00", "size": "157;14", "children": []}]}]}, {"name": null, "role": "AXRow", "description": null, "role_description": "outline row", "value": null, "position": "7.00;1009.00", "size": "189;15", "children": [{"name": null, "role": "AXStaticText", "description": null, "role_description": "text", "value": "Resize Binding", "position": "38.00;1009.00", "size": "157;14", "children": []}]}, {"name": null, "role": "AXRow", "description": null, "role_description": "outline row", "value": null, "position": "7.00;1024.00", "size": "189;15", "children": [{"name": null, "role": "AXStaticText", "description": null, "role_description": "text", "value": "Rich text", "position": "38.00;1024.00", "size": "157;14", "children": []}]}, {"name": null, "role": "AXRow", "description": null, "role_description": "outline row", "value": null, "position": "7.00;1039.00", "size": "189;15", "children": [{"name": null, "role": "AXStaticText", "description": null, "role_description": "text", "value": "SashWindows Tab Tooltips", "position": "38.00;1039.00", "size": "157;14", "children": []}]}, {"name": null, "role": "AXRow", "description": null, "role_description": "outline row", "value": null, "position": "7.00;1054.00", "size": "189;15", "children": [{"name": null, "role": "AXStaticText", "description": null, "role_description": "text", "value": "UML ElementType", "position": "38.00;1054.00", "size": "157;14", "children": []}]}, {"name": null, "role": "AXRow", "description": null, "role_description": "outline row", "value": null, "position": "7.00;1069.00", "size": "189;15", "children": [{"name": null, "role": "AXStaticText", "description": null, "role_description": "text", "value": "UML Naming Strategy", "position": "38.00;1069.00", "size": "157;14", "children": []}]}, {"name": null, "role": "AXRow", "description": null, "role_description": "outline row", "value": null, "position": "7.00;1084.00", "size": "189;15", "children": [{"name": null, "role": "AXStaticText", "description": null, "role_description": "text", "value": "Validation preferences", "position": "38.00;1084.00", "size": "157;14", "children": []}]}, {"name": null, "role": "AXRow", "description": null, "role_description": "outline row", "value": null, "position": "7.00;1099.00", "size": "189;15", "children": [{"name": null, "role": "AXGroup", "description": null, "role_description": "group", "value": null, "position": "7.00;1099.00", "size": "189;15", "children": [{"name": null, "role": "AXDisclosureTriangle", "description": null, "role_description": "disclosure triangle", "value": 0, "position": "9.00;1099.00", "size": "12;14", "children": []}, {"name": null, "role": "AXStaticText", "description": null, "role_description": "text", "value": "Plug-in Development", "position": "25.00;1099.00", "size": "170;14", "children": []}]}]}, {"name": null, "role": "AXRow", "description": null, "role_description": "outline row", "value": null, "position": "7.00;1114.00", "size": "189;15", "children": [{"name": null, "role": "AXGroup", "description": null, "role_description": "group", "value": null, "position": "7.00;1114.00", "size": "189;15", "children": [{"name": null, "role": "AXDisclosureTriangle", "description": null, "role_description": "disclosure triangle", "value": 0, "position": "9.00;1114.00", "size": "12;14", "children": []}, {"name": null, "role": "AXStaticText", "description": null, "role_description": "text", "value": "Run/Debug", "position": "25.00;1114.00", "size": "170;14", "children": []}]}]}, {"name": null, "role": "AXRow", "description": null, "role_description": "outline row", "value": null, "position": "7.00;1129.00", "size": "189;15", "children": [{"name": null, "role": "AXGroup", "description": null, "role_description": "group", "value": null, "position": "7.00;1129.00", "size": "189;15", "children": [{"name": null, "role": "AXDisclosureTriangle", "description": null, "role_description": "disclosure triangle", "value": 0, "position": "9.00;1129.00", "size": "12;14", "children": []}, {"name": null, "role": "AXStaticText", "description": null, "role_description": "text", "value": "Version Control (Team)", "position": "25.00;1129.00", "size": "170;14", "children": []}]}]}, {"name": null, "role": "AXColumn", "description": null, "role_description": "column", "value": null, "position": "7.00;-161.00", "size": "189;1305", "children": []}]}, {"name": null, "role": "AXScrollBar", "description": null, "role_description": "scroll bar", "value": 0.0, "position": "7.00;888.00", "size": "166;16", "children": [{"name": null, "role": "AXValueIndicator", "description": null, "role_description": "value indicator", "value": 0.0, "position": "8.00;892.00", "size": "144;12", "children": []}, {"name": null, "role": "AXButton", "description": null, "role_description": "increment arrow button", "value": null, "position": "7.00;888.00", "size": "0;0", "children": []}, {"name": null, "role": "AXButton", "description": null, "role_description": "decrement arrow button", "value": null, "position": "7.00;888.00", "size": "0;0", "children": []}, {"name": null, "role": "AXButton", "description": null, "role_description": "increment page button", "value": null, "position": "152.50;892.00", "size": "20;12", "children": []}, {"name": null, "role": "AXButton", "description": null, "role_description": "decrement page button", "value": null, "position": "7.00;892.00", "size": "1;12", "children": []}]}, {"name": null, "role": "AXScrollBar", "description": null, "role_description": "scroll bar", "value": 0.4782608695652174, "position": "157.00;59.00", "size": "16;845", "children": [{"name": null, "role": "AXValueIndicator", "description": null, "role_description": "value indicator", "value": 0.4782608695652174, "position": "161.00;202.00", "size": "12;546", "children": []}, {"name": null, "role": "AXButton", "description": null, "role_description": "increment arrow button", "value": null, "position": "157.00;59.00", "size": "0;0", "children": []}, {"name": null, "role": "AXButton", "description": null, "role_description": "decrement arrow button", "value": null, "position": "157.00;59.00", "size": "0;0", "children": []}, {"name": null, "role": "AXButton", "description": null, "role_description": "increment page button", "value": null, "position": "161.00;748.00", "size": "12;156", "children": []}, {"name": null, "role": "AXButton", "description": null, "role_description": "decrement page button", "value": null, "position": "161.00;59.00", "size": "12;143", "children": []}]}]}, {"name": "type_filter_text", "role": "AXTextField", "description": null, "role_description": "search text field", "value": "", "position": "7.00;35.00", "size": "166;19", "children": []}, {"name": null, "role": "AXButton", "description": null, "role_description": "close button", "value": null, "position": "7.00;6.00", "size": "14;16", "children": []}, {"name": null, "role": "AXButton", "description": null, "role_description": "zoom button", "value": null, "position": "47.00;6.00", "size": "14;16", "children": [{"name": null, "role": "AXGroup", "description": null, "role_description": "group", "value": null, "position": "47.00;6.00", "size": "14;16", "children": [{"name": null, "role": "AXGroup", "description": null, "role_description": "group", "value": null, "position": "47.00;6.00", "size": "14;16", "children": []}]}]}, {"name": null, "role": "AXButton", "description": null, "role_description": "minimize button", "value": null, "position": "27.00;6.00", "size": "14;16", "children": []}, {"name": null, "role": "AXStaticText", "description": null, "role_description": "text", "value": "Preferences", "position": "456.00;5.00", "size": "83;16", "children": []}]}